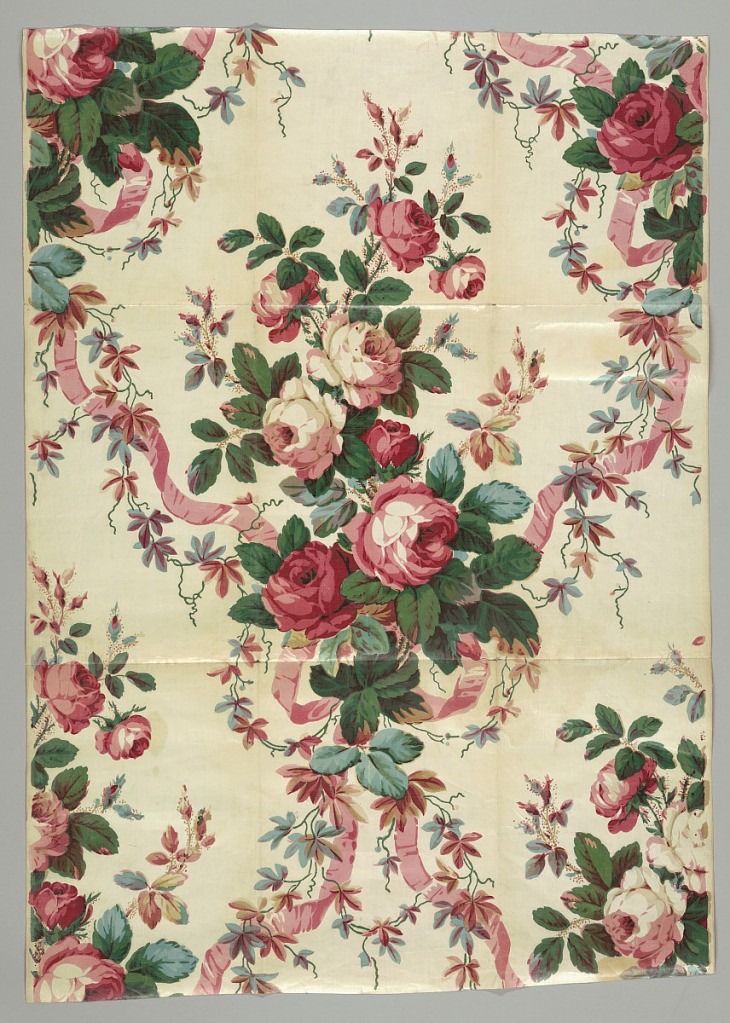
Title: Textile
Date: late 19th century
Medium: cotton Technique: printed on plain weave, glazed
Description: Bouquet of roses and pink ribbons on an off-white ground. Probably reprinted using blocks from 1840-1860.